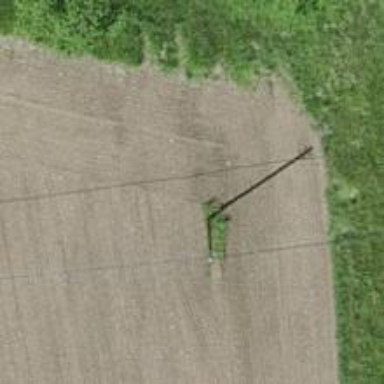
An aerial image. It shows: Minor power line.